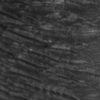
Label: not_dusty